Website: walmart
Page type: account-selection
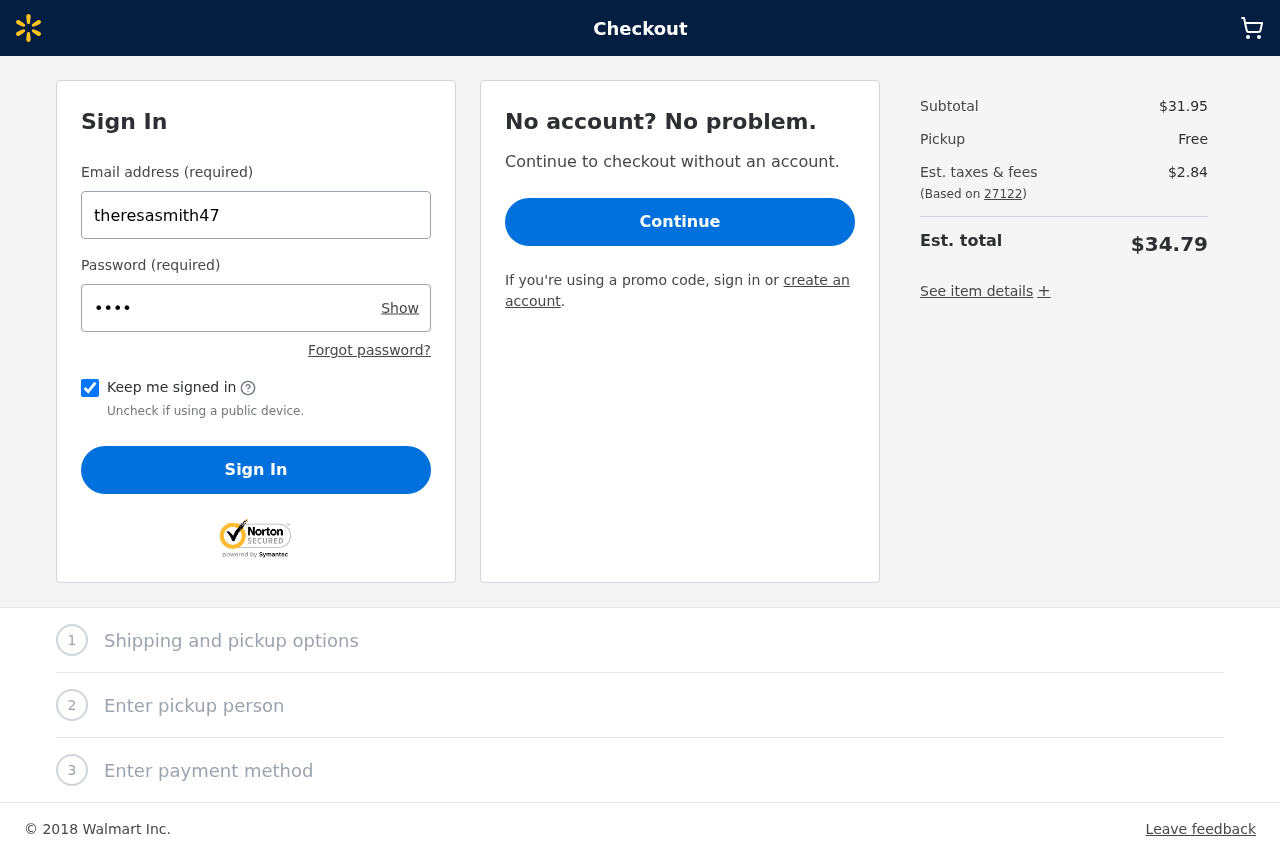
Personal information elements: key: PII_LOGIN_USERNAME
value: theresasmith47
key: PII_POSTCODE
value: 27122
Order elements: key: ORDER_SUBTOTAL
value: $31.95
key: ORDER_TAX
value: $2.84
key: ORDER_TOTAL
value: $34.79